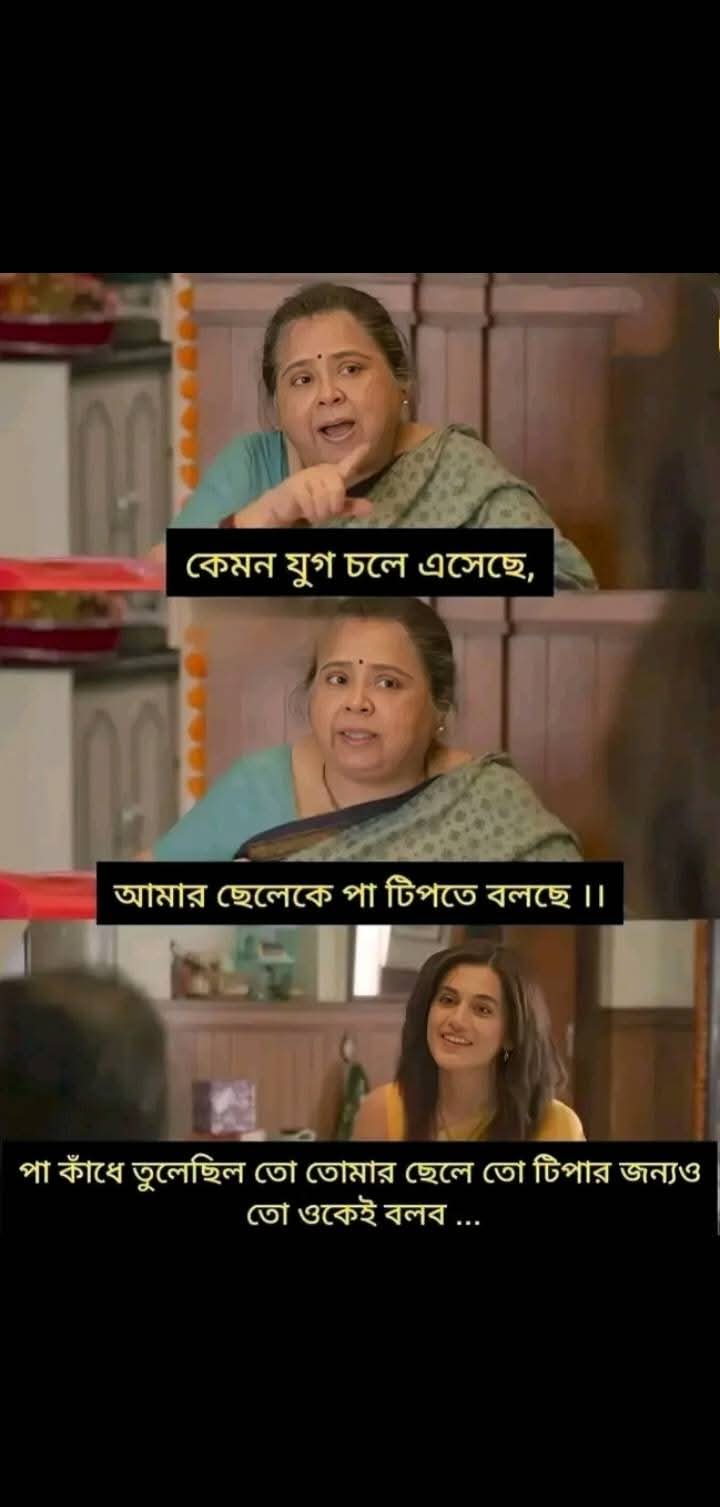
Text: কেমন যুগ চলে এসেছে,
আমার ছেলেকে পা টিপতে বলছে।।
পা কাঁধে তুলেছিল তো তোমার ছেলে তো টিপার জন্যও তো ওকেই বলব
Label: Non Hate